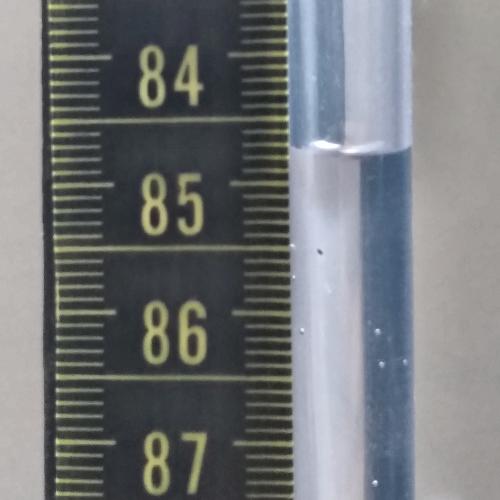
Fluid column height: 84.8 cm